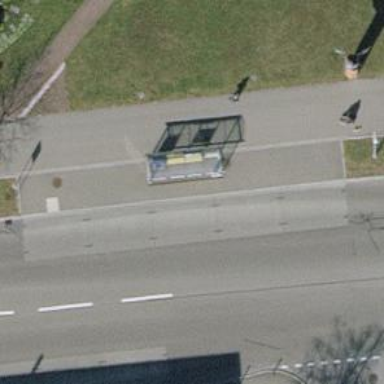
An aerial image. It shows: Public transport shelter.